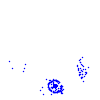
Particle: proton